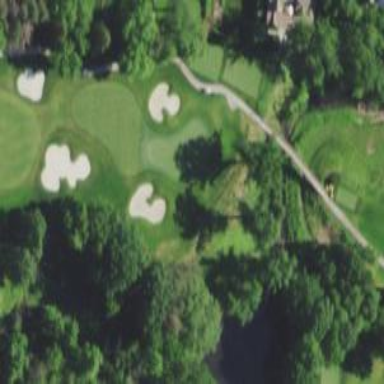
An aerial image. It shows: View of golf hole.